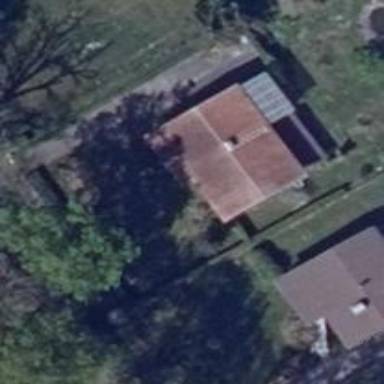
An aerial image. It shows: Detached building.